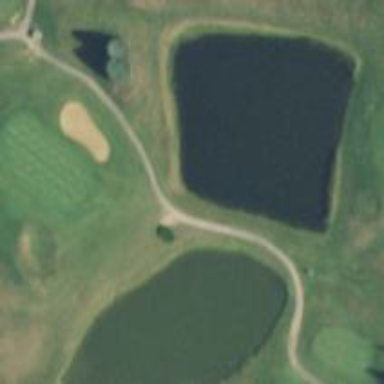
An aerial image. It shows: Golf cartpath that is also road path.